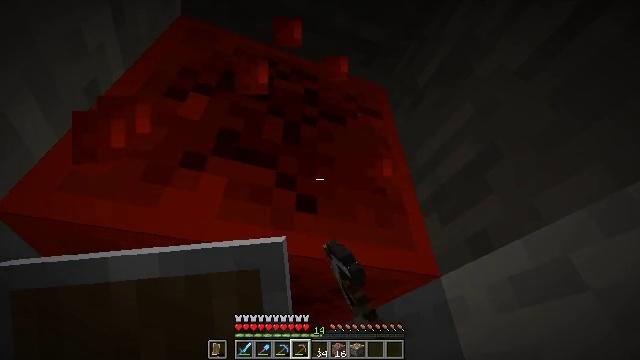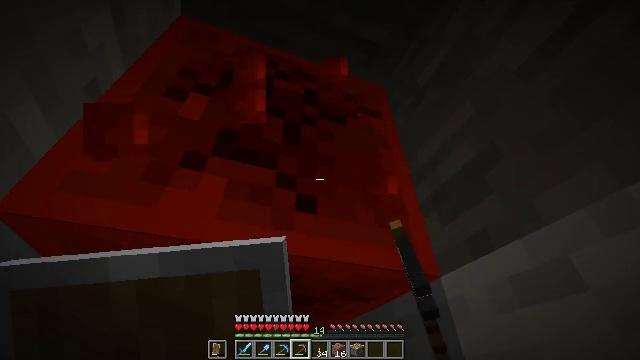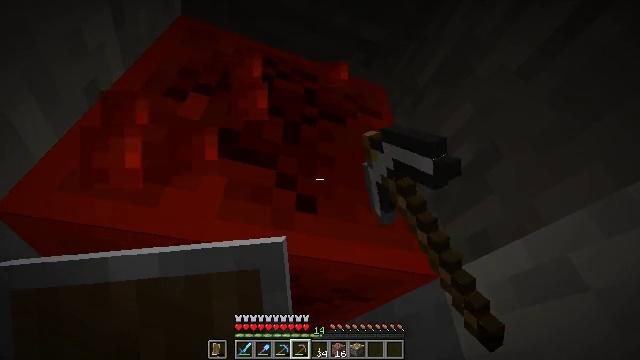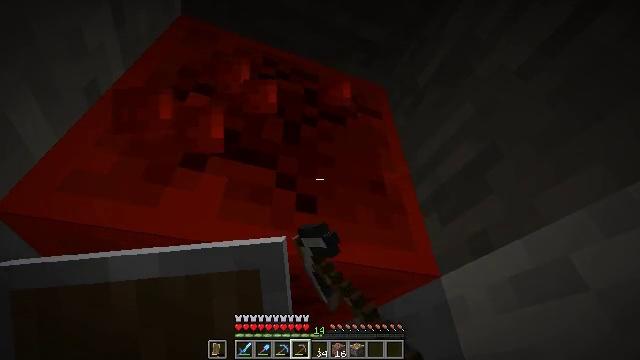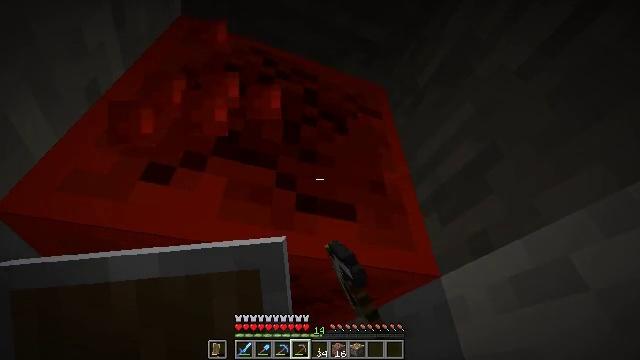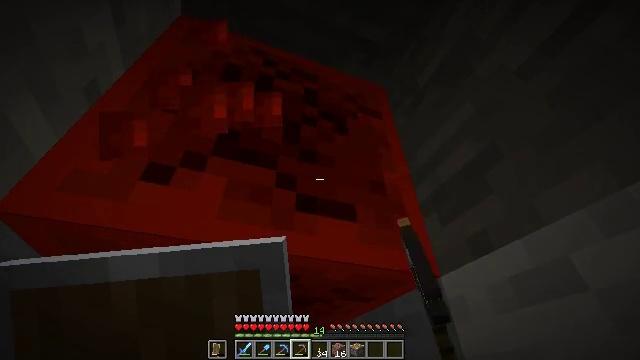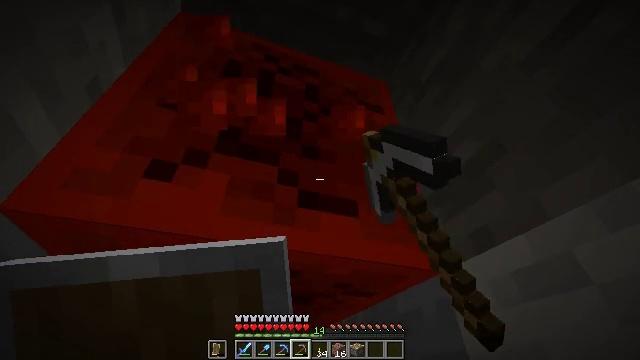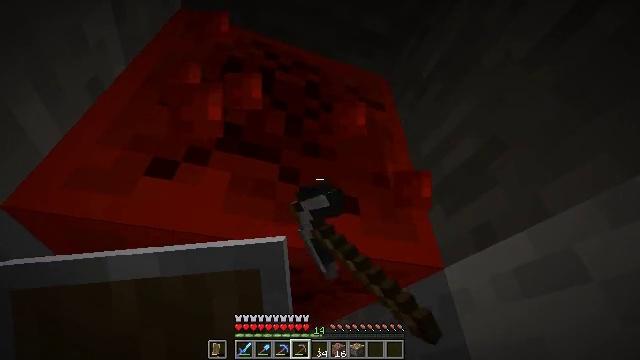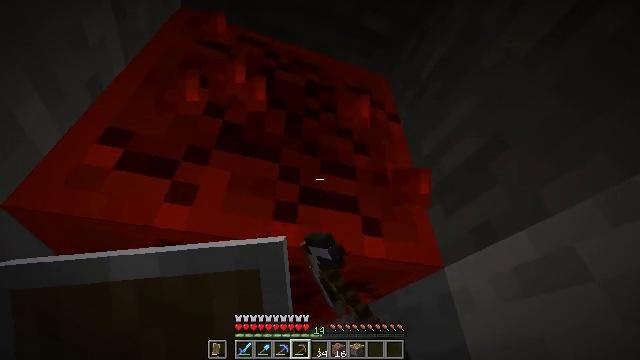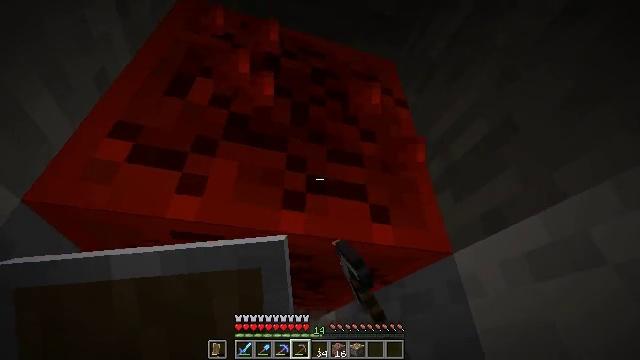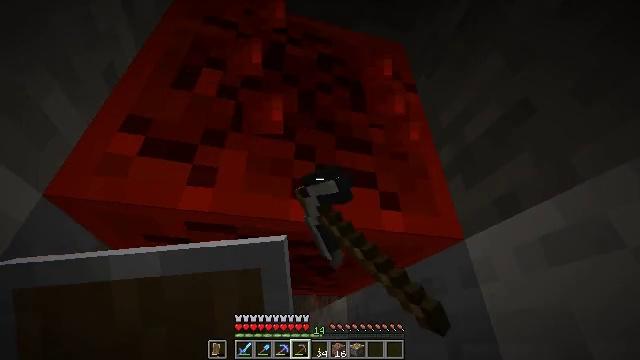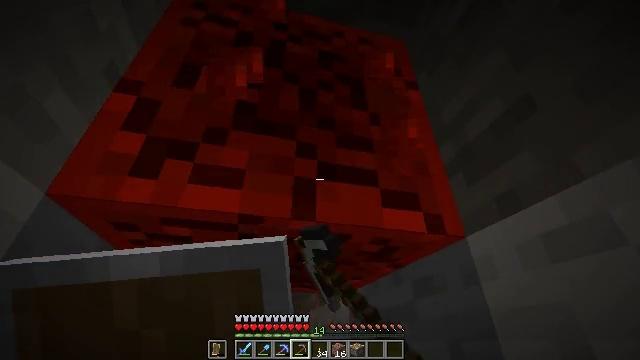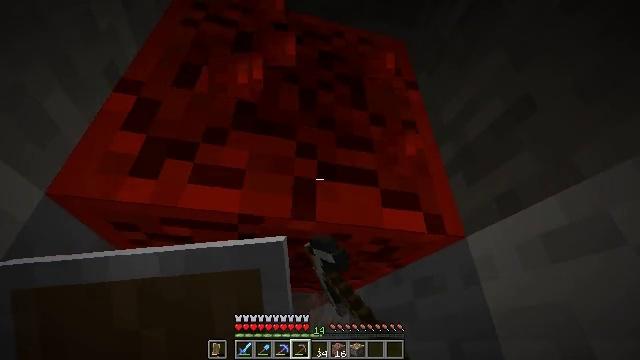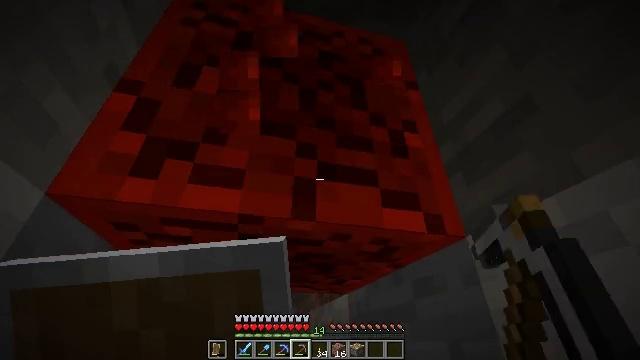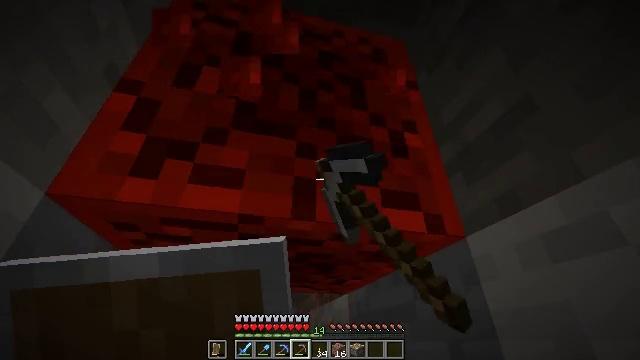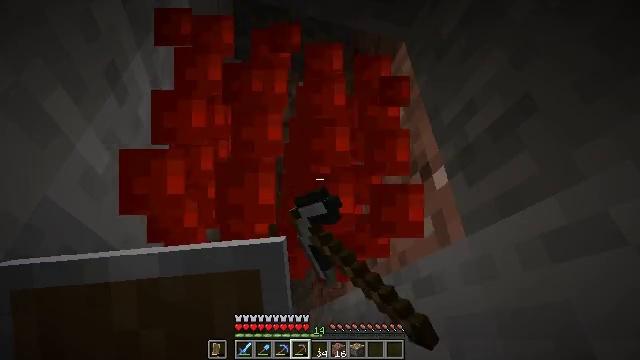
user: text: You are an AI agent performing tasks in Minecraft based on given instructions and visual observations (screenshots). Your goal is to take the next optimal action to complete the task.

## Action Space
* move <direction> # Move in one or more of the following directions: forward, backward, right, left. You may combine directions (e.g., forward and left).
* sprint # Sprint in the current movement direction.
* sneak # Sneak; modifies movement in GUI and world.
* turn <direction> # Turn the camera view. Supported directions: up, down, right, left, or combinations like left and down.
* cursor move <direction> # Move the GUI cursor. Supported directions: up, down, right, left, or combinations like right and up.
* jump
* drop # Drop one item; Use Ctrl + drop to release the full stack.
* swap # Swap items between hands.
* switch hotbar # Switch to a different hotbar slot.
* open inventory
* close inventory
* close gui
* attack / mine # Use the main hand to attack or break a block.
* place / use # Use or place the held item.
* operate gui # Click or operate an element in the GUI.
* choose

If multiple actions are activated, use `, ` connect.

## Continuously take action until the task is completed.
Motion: motion action
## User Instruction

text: Gather redstone block with a pickaxe.
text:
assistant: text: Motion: attack / mine
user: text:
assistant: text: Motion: attack / mine
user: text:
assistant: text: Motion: attack / mine
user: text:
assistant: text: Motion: attack / mine
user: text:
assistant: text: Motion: attack / mine
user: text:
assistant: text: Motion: attack / mine
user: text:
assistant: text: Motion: attack / mine
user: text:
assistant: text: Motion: attack / mine
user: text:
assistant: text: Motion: turn left and down, attack / mine
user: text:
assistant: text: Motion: turn left and down, attack / mine
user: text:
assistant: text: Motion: attack / mine
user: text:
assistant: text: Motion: attack / mine
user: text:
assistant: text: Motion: attack / mine
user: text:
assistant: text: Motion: attack / mine
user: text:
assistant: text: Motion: attack / mine
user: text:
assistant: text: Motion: attack / mine
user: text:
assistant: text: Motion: attack / mine
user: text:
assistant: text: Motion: attack / mine
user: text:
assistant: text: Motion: attack / mine
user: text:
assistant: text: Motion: no_op